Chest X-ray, PA view. Patient: 46 years old, sex F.
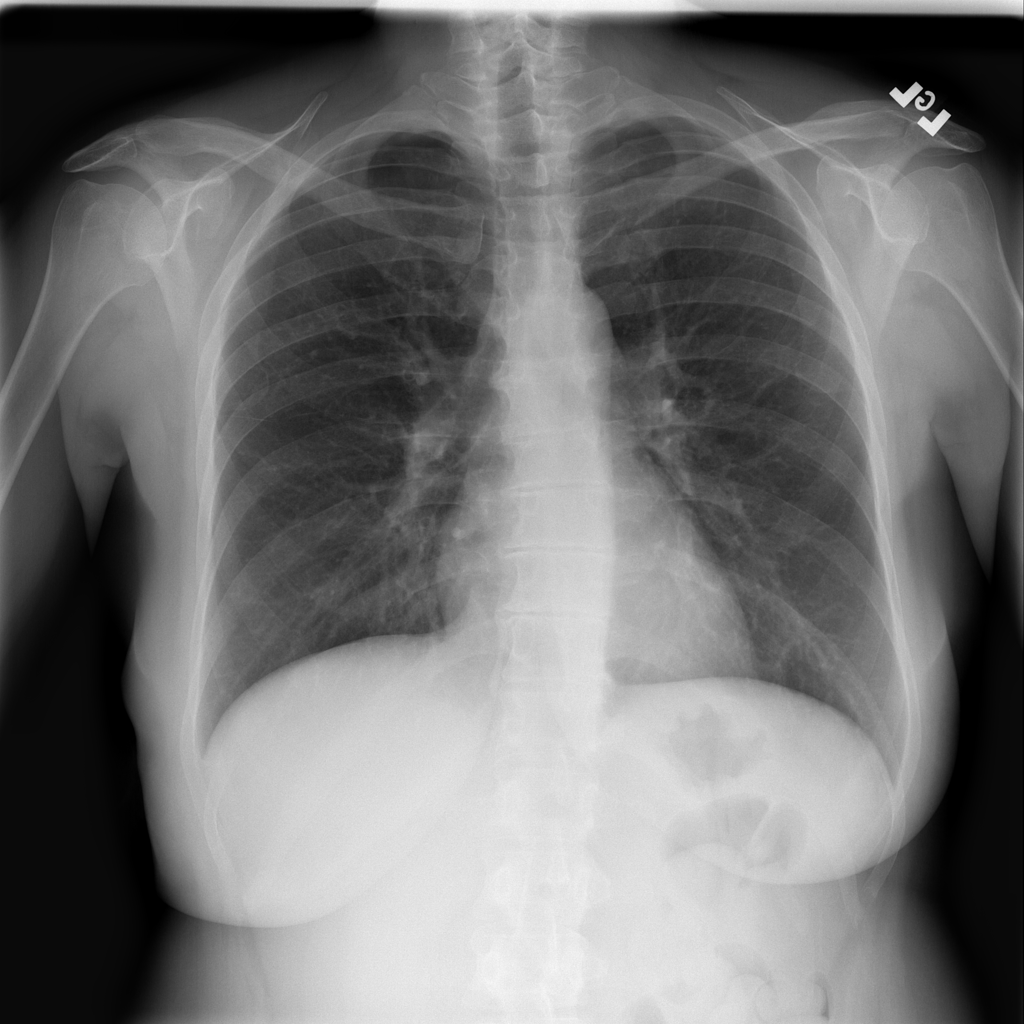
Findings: No Finding